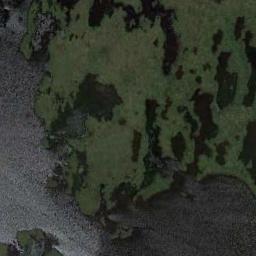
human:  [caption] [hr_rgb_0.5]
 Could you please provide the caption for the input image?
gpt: The wetland consists of green plants and water .

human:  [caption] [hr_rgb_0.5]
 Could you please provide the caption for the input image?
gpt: The surface of the lake in a wetland is covered with a large dense dark green and light green mixed plants .

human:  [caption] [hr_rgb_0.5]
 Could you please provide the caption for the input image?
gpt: There are many different areas of water surrounded by wetlands .

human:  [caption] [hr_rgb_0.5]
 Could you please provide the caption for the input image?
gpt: Half of this wetland is flooded .

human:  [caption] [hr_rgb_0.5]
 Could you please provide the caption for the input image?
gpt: There are many green areas and water areas on the wetland .